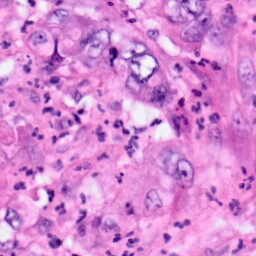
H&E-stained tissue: Pancreatic